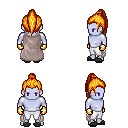
a pixel art fantasy rpg character, male body template, dark elf, purple skin, gray cape, white pants, light blonde long topknot hairstyle, gold gloves, gray slippers, four views (front, back, left, right), 2x2 character sprite sheet, small pixel art, hard edges, no anti-aliasing